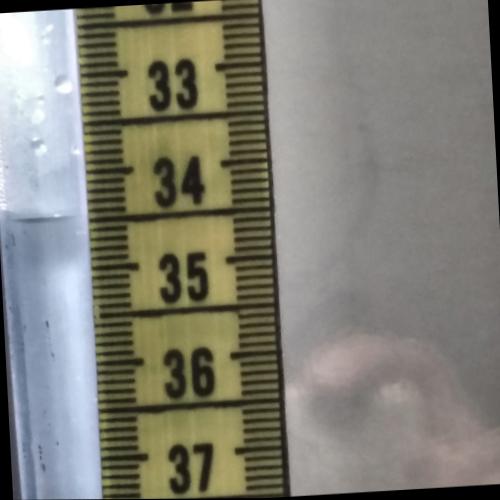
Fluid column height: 34.4 cm